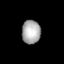
Tissue: lung
Cell type: Epithelial cells
Senescence score: 0.2335
Nuclear area (px): 433
Mean DAPI intensity: 169.684